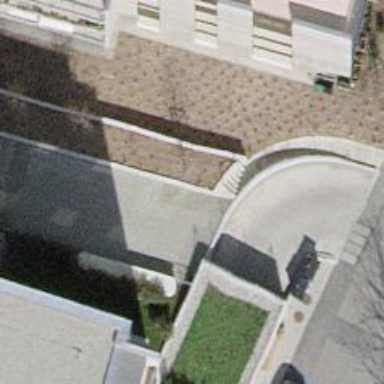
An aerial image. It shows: Concrete steps.